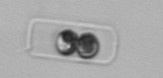
Label: Guinardia_delicatula_TAG_internal_parasite